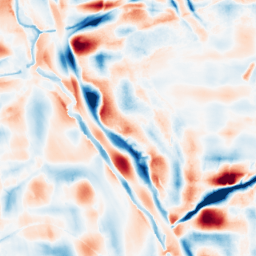
Category: wavelet
Decomposition family: wavelet_dwt
Decomposition parameters: wavelet: coif2
level: 5
Upsampling method: bilinear
Upsampling parameters: scale: 4
Upsampling scale: 4